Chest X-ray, PA view. Patient: 64 years old, sex M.
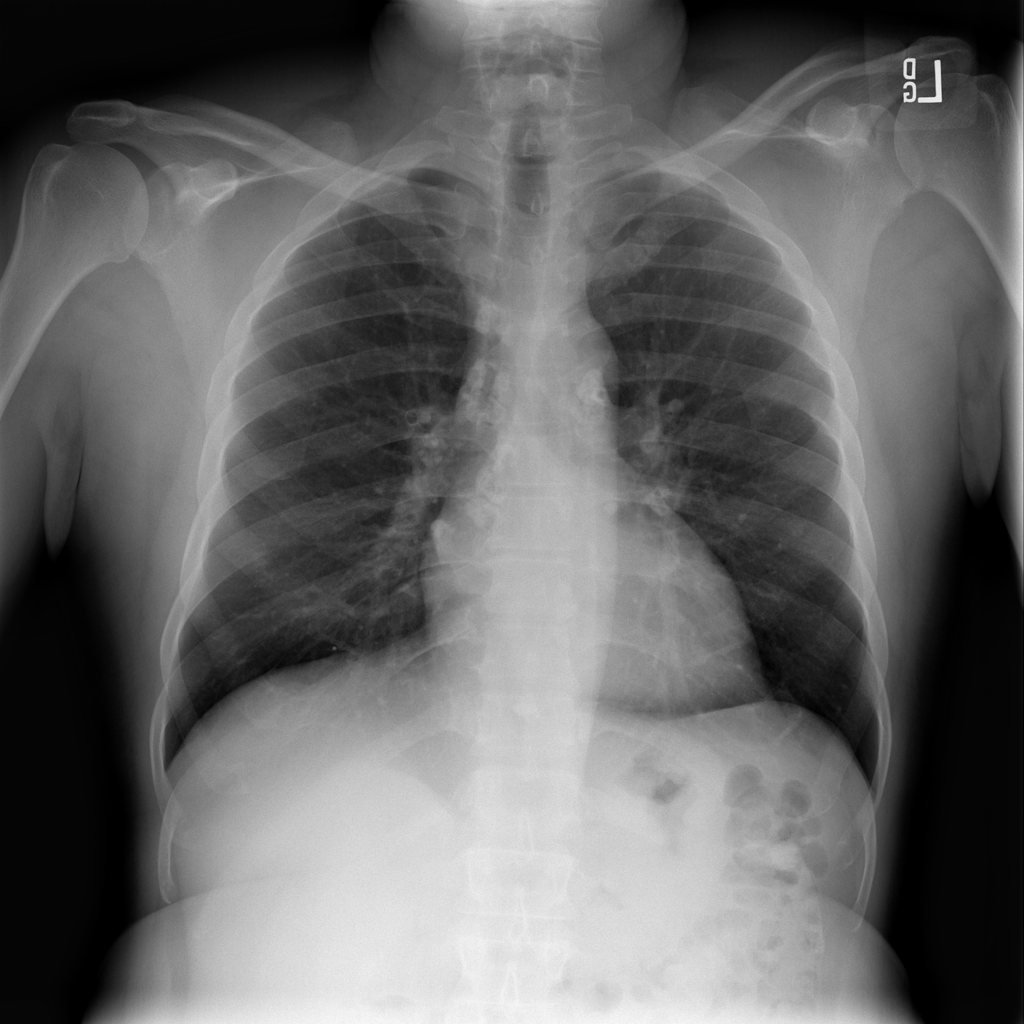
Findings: No Finding